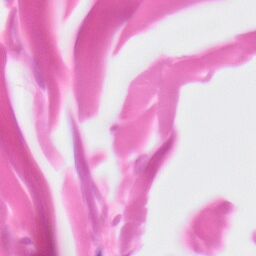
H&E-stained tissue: Skin